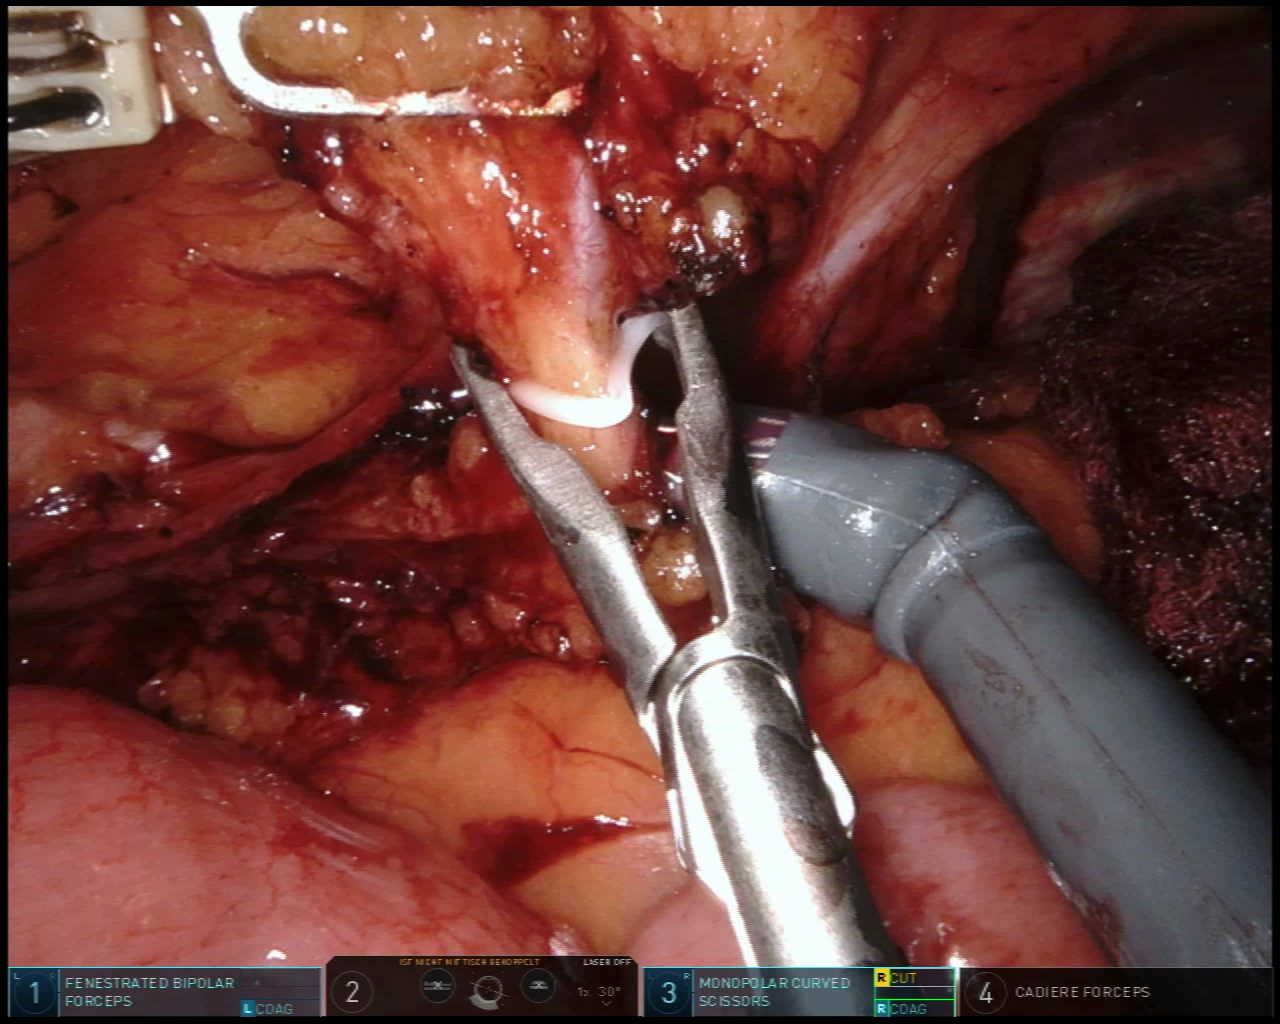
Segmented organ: small_intestine
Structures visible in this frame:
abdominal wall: yes
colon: no
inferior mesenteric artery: yes
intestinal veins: no
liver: no
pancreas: no
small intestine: yes
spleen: no
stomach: no
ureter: no
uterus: no
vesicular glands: no